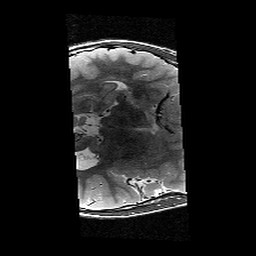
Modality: T2w
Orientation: axial
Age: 11
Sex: male
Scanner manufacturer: siemens
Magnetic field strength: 3 T
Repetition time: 9.23 s
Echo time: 0.067 s